Question: I have a UIImageView that contains an image of a circle. I would like to be able to remove a portion of the image (while maintaining the transparency) to create the effect of a slice missing as shown below. My ultimate goal is to create something like the ITunes app, where as you play a song preview, the circle slowly fills in, in a clockwise direction.

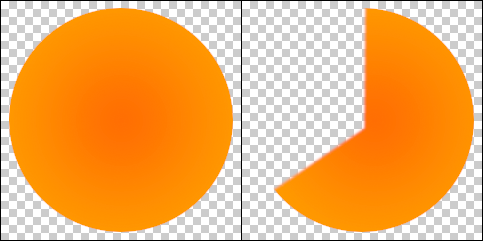
Answer: If you don't need the image of the circle for anything other than the progress display, you could skip the 'UIImageView' and just use CoreGraphics to draw the progress indicator. The basic steps would be:
1. Create a path - CGContextBeginPath
2. Add an arc using CGContextAddArc
3. Fill the path using CGContextFillPath
4. Close the path - CGContextClosePath
Repeat this for each progress step, changing the endpoint of your arc each time.